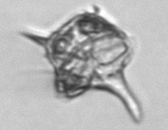
Label: Amylax